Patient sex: M
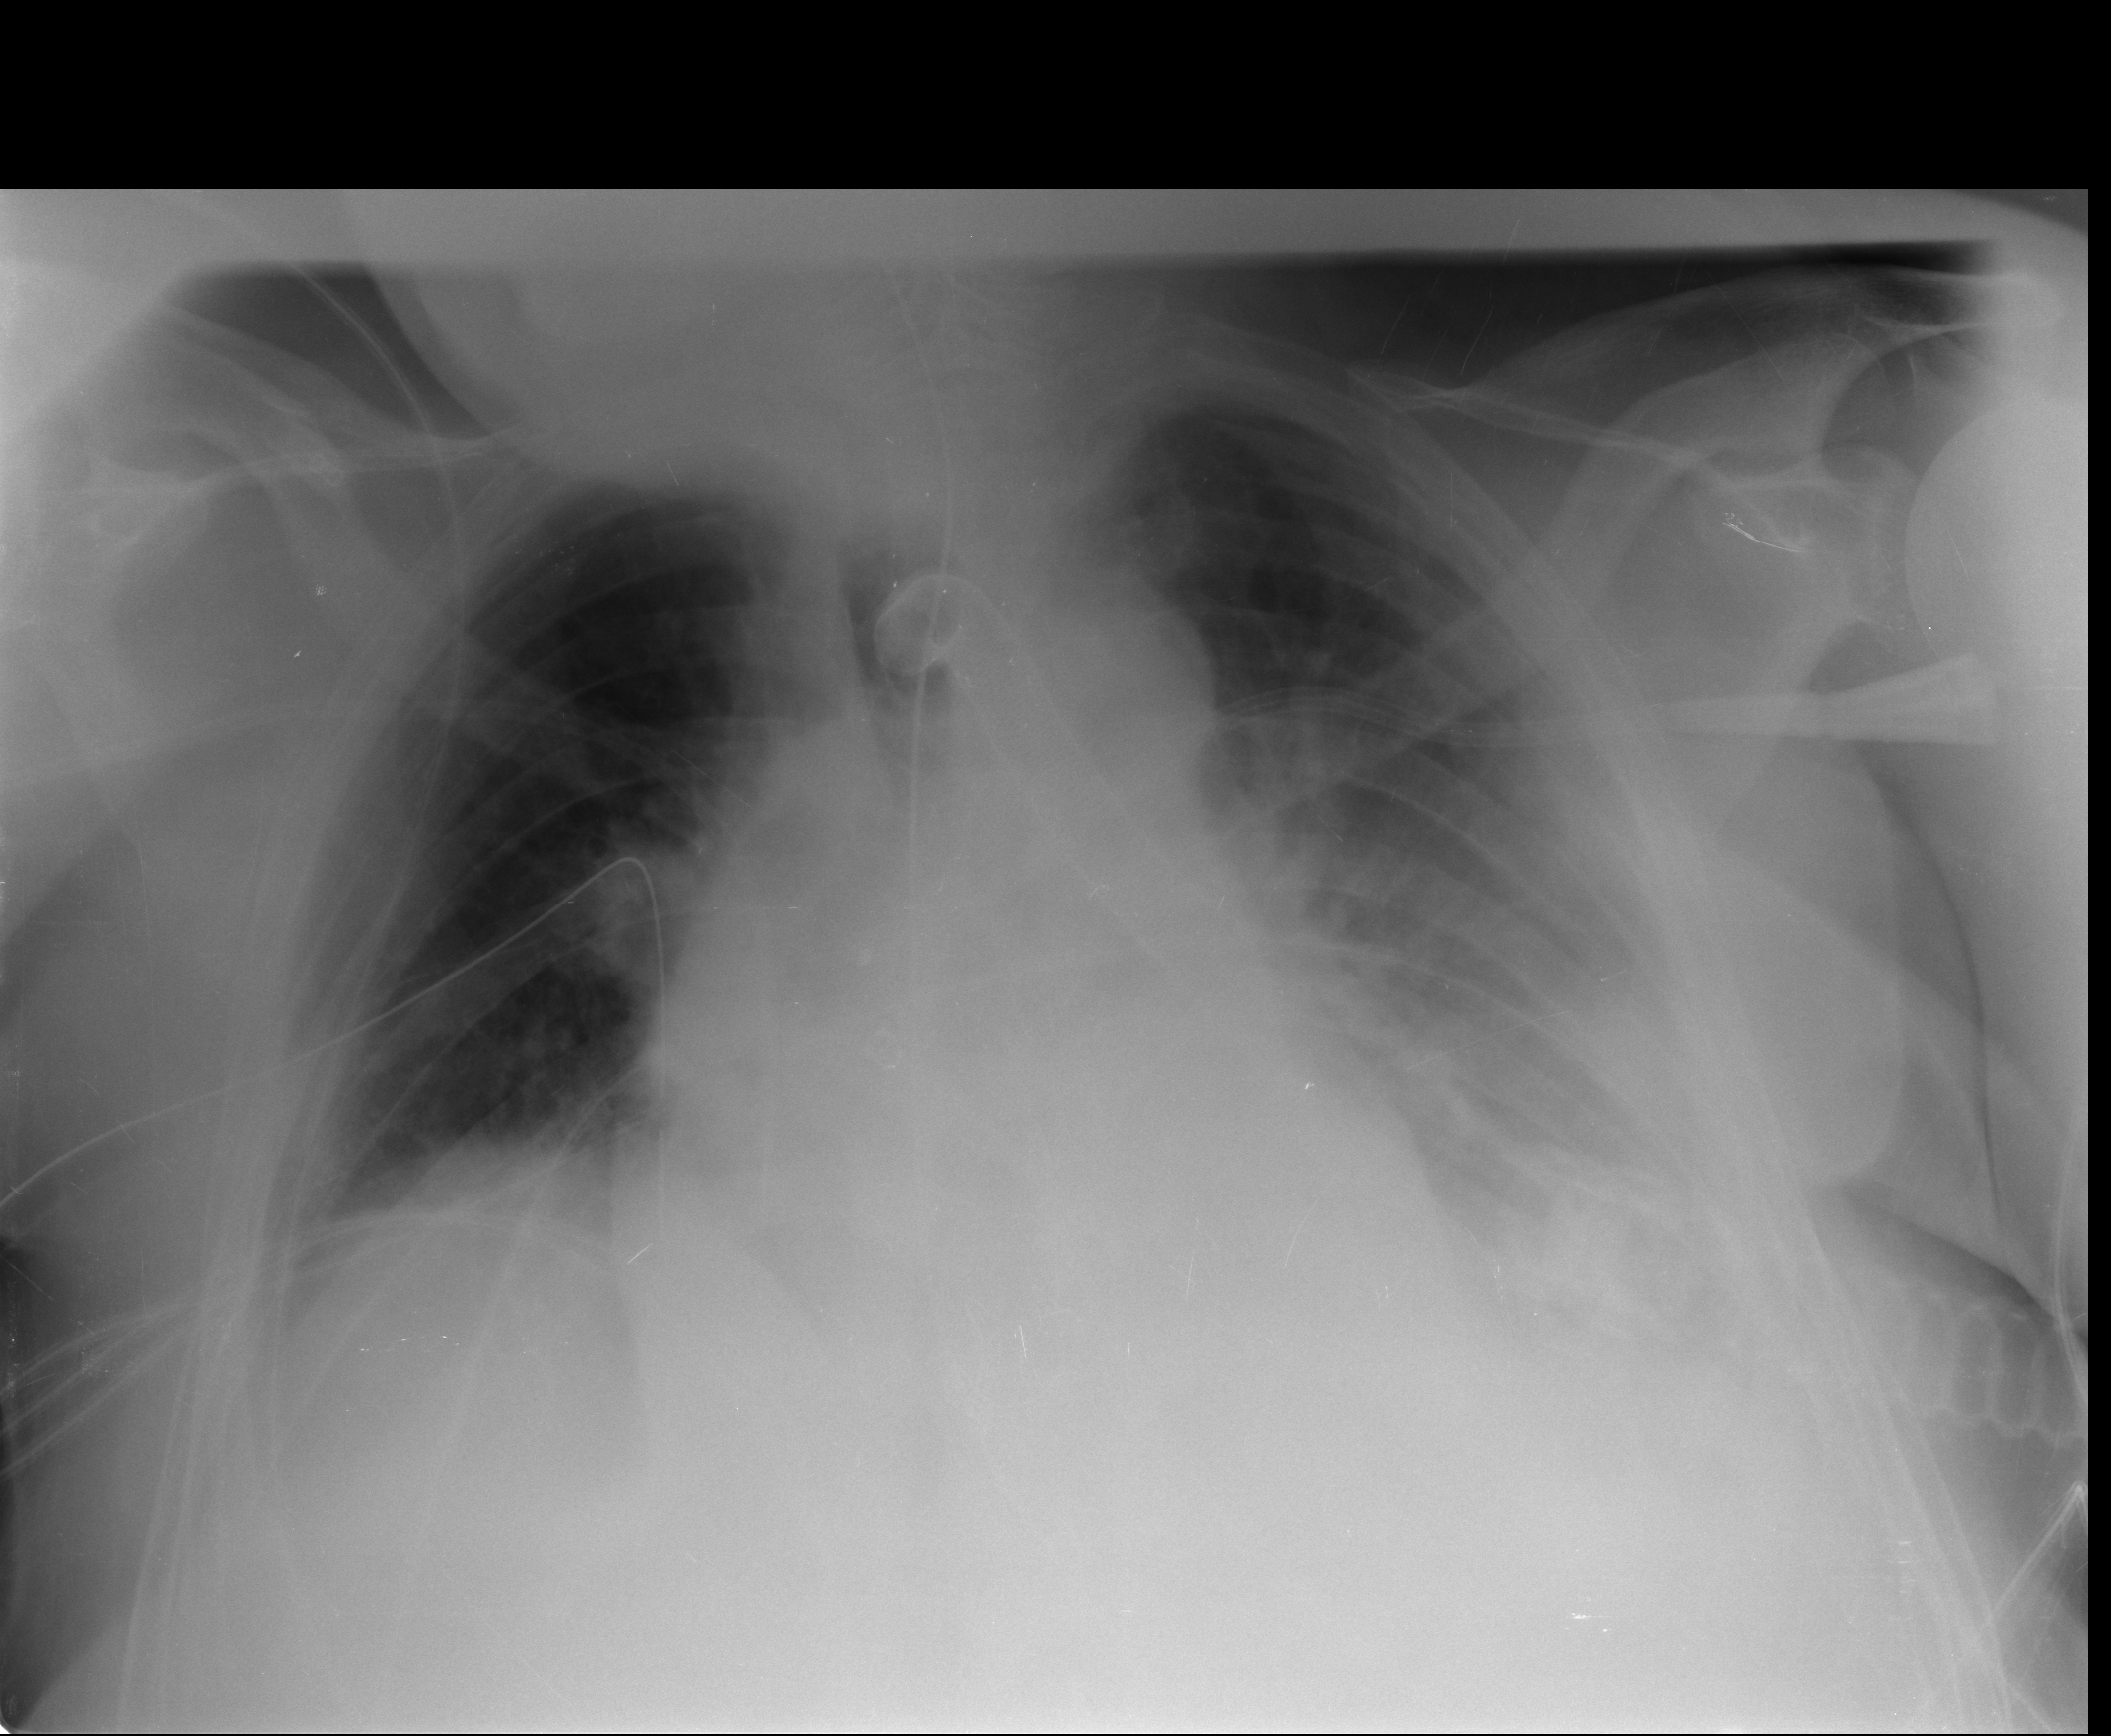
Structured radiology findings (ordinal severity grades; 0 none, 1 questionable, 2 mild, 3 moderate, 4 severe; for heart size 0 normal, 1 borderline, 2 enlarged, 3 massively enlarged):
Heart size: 2
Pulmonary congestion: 2
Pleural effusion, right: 2
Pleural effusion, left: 3
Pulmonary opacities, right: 1
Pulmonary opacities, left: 1
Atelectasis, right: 2
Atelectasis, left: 3